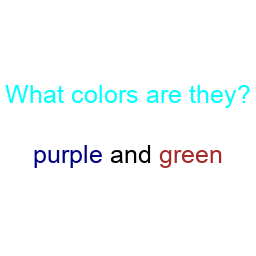
Color: navy, brown
Color name shown: purple, green
Background color: white
Question text color: cyan